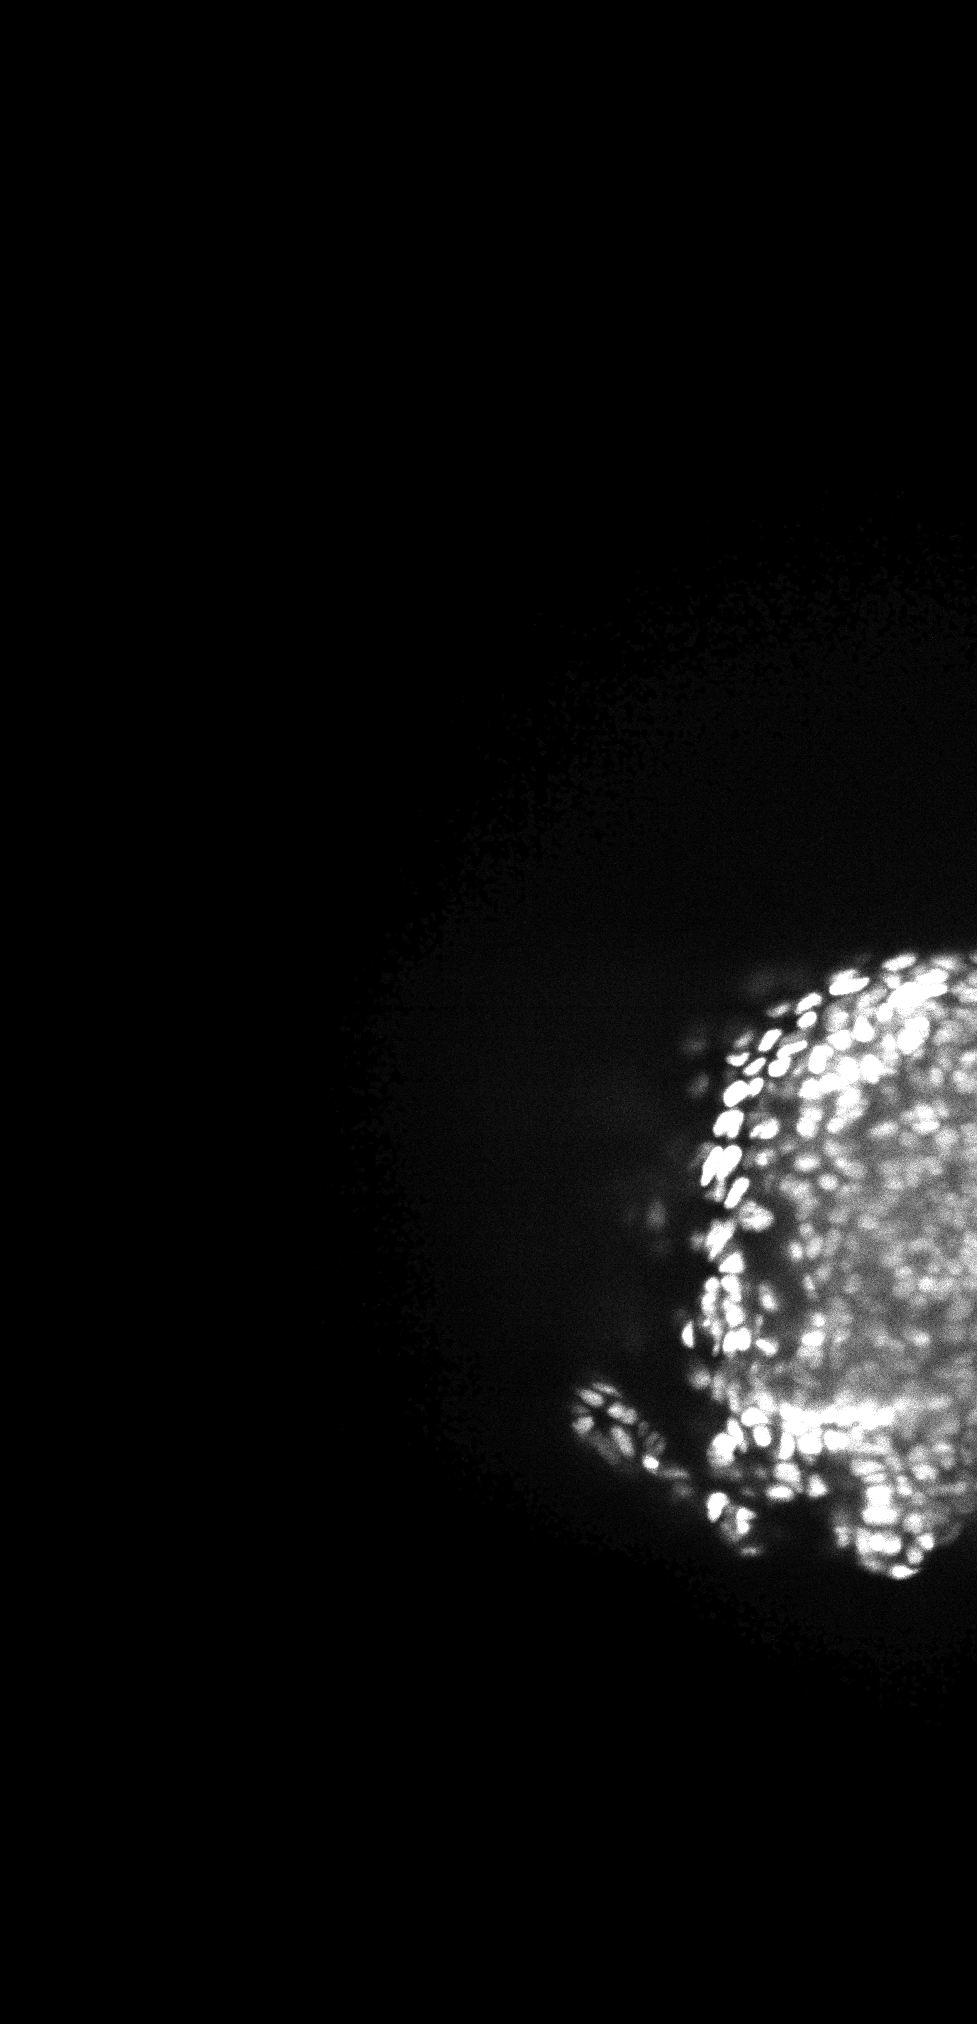
Sample: MusMusculus_1
Volume: 70 slices, 2024x977 pixels
Nuclei in middle slice: 133